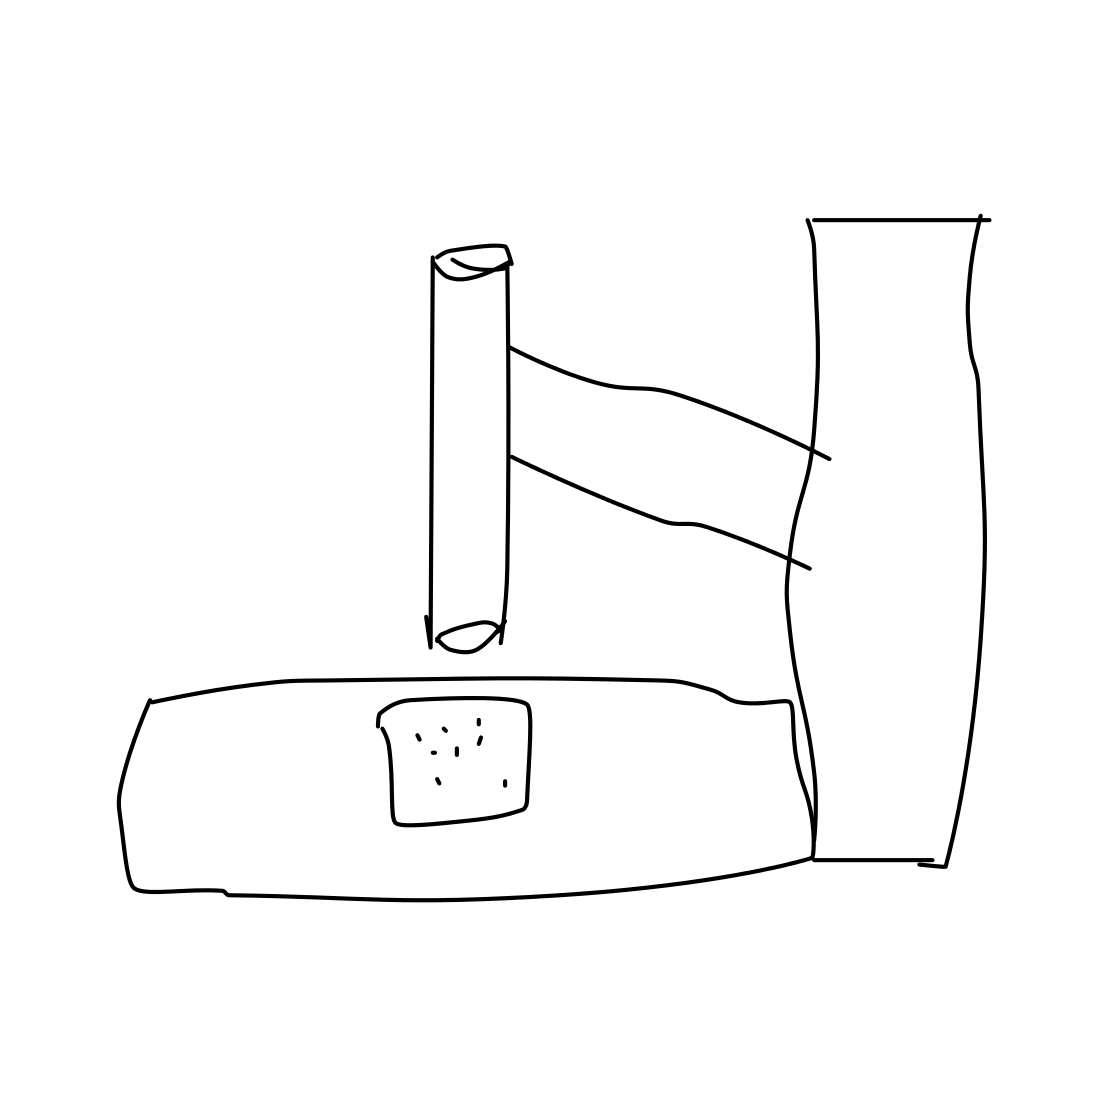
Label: microscope